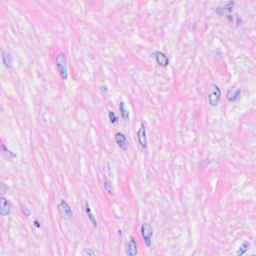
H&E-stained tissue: Breast